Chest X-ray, PA view. Patient: 24 years old, sex F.
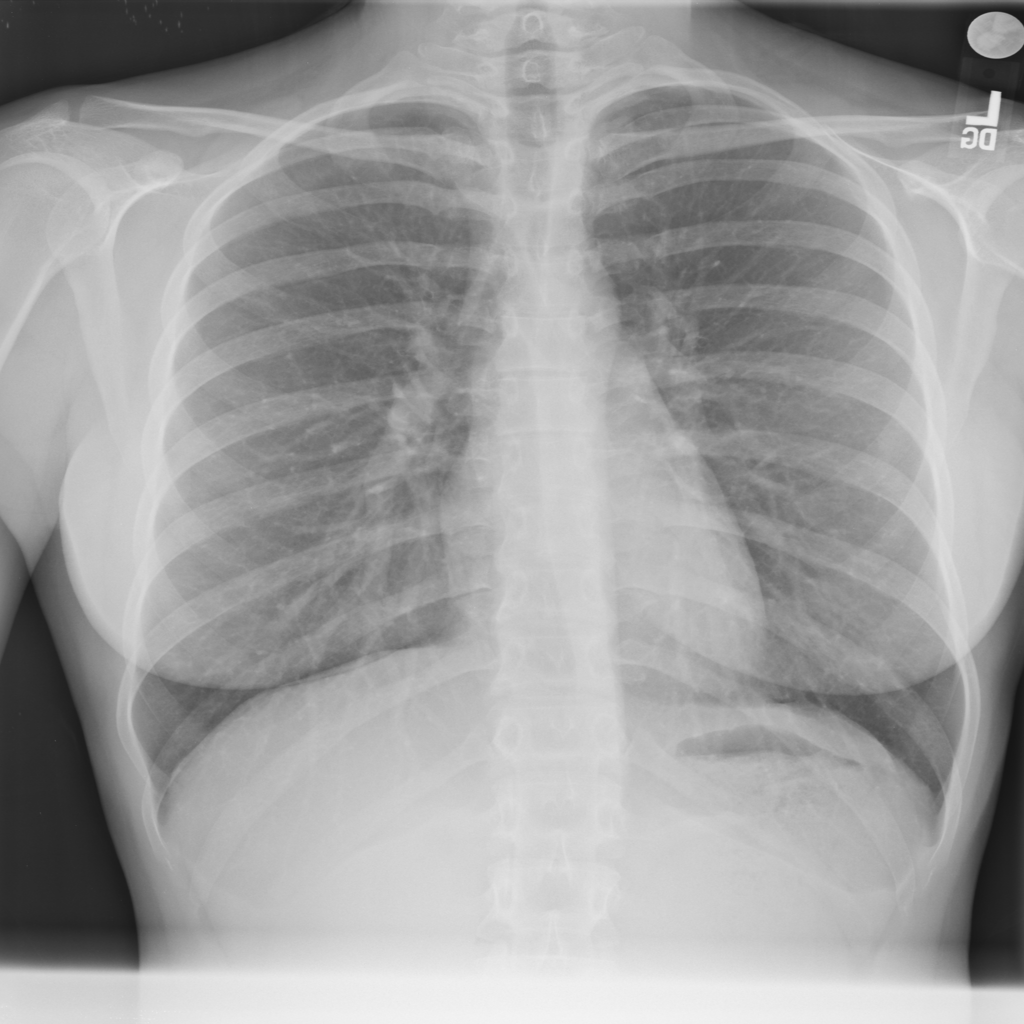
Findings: No Finding